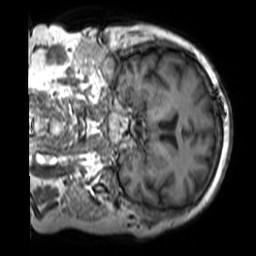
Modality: T1w
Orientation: coronal
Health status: ill
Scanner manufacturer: siemens
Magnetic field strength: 3 T
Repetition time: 1.7 s
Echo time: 0.00239 s